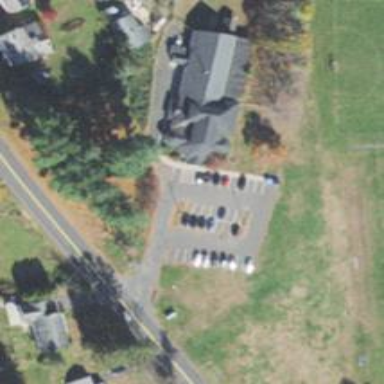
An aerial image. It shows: Veterinary facility.